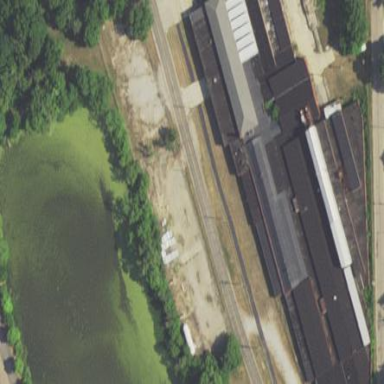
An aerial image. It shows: Industrial building.